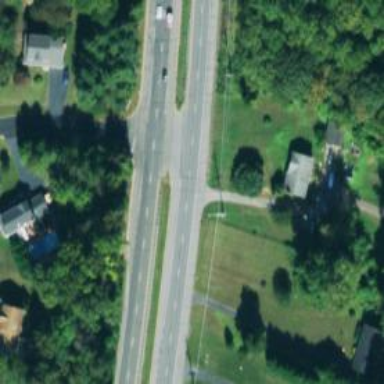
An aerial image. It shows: Trunk link highway.